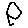
Label: hexagon